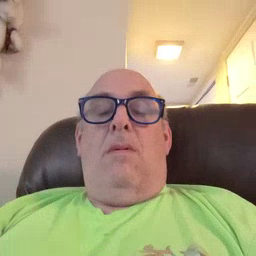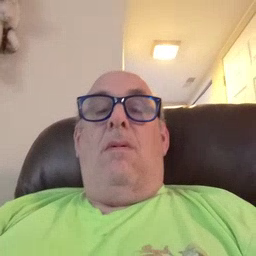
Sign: lion